Interaction volume radius: 5 \u00c5
Interaction volume height: 25 \u00c5
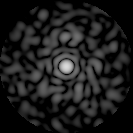
Disorder parameter: 0.8259